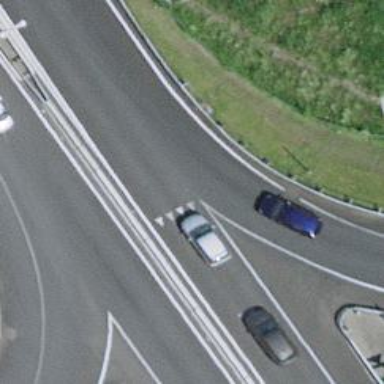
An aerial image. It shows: Asphalt trunk link road.